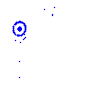
Particle: pion